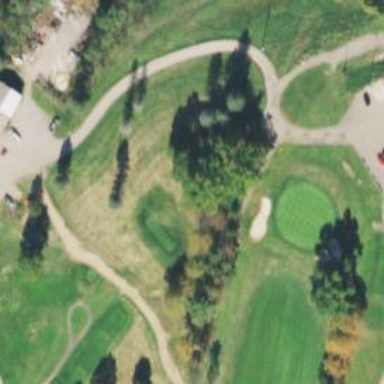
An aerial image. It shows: Path for golf carts.